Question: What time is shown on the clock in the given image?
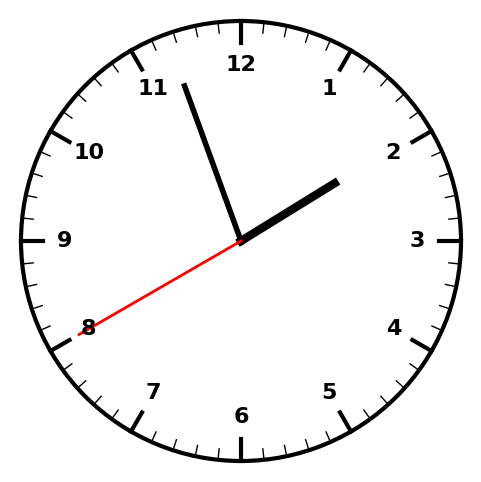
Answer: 01:56:40